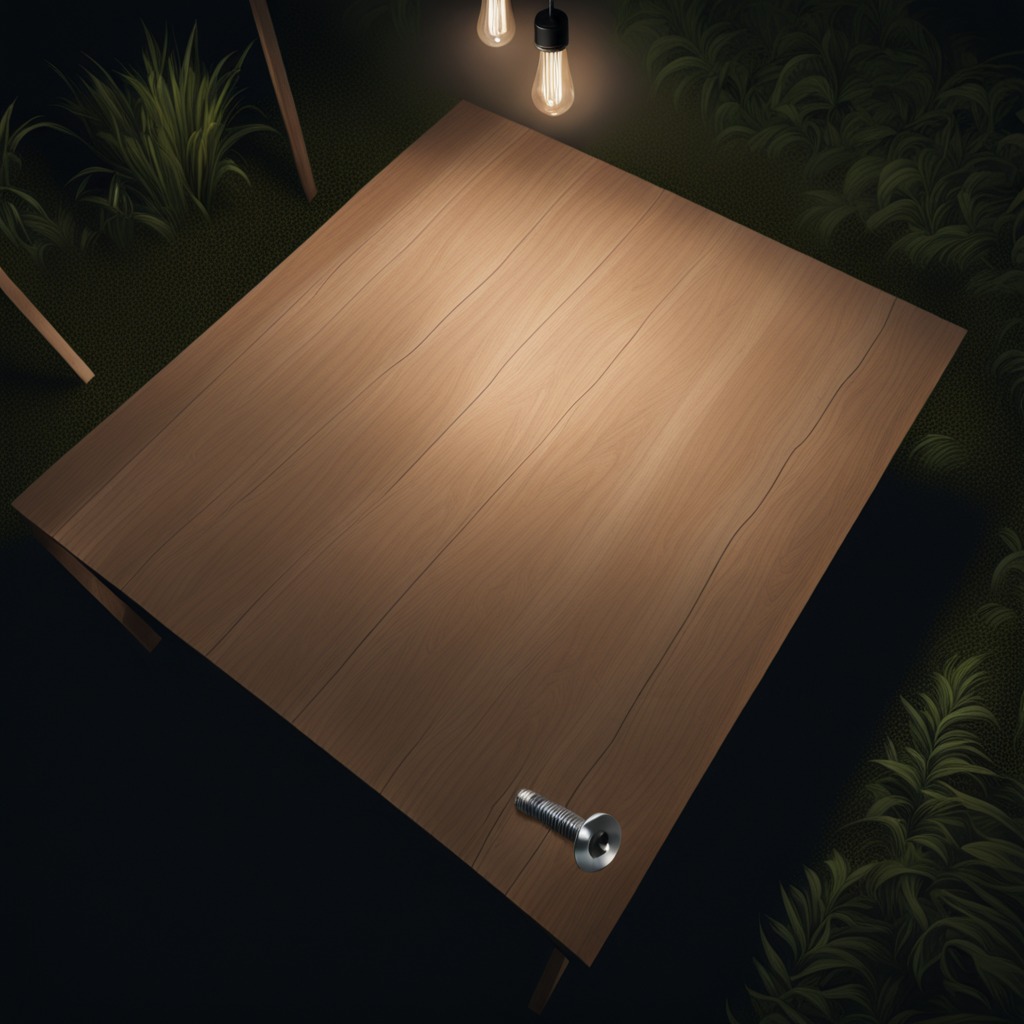
A metal screw is lying on a wooden table inside a jungle field workshop tent at night.